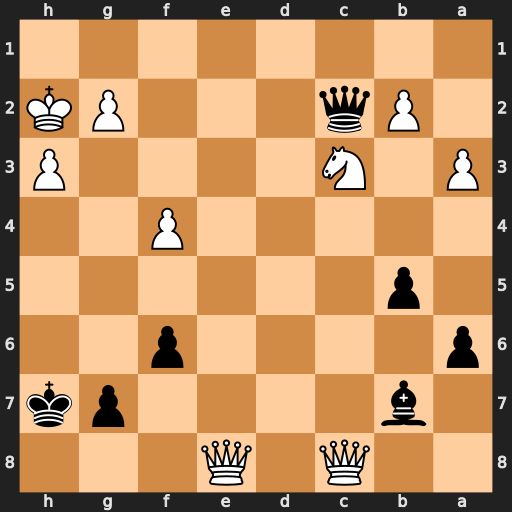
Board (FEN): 2Q1Q3/1b4pk/p4p2/1p6/5P2/P1N4P/1Pq3PK/8
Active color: b
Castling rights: -
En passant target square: -
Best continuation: Qxg2#